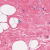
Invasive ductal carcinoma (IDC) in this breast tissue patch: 0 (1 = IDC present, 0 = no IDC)